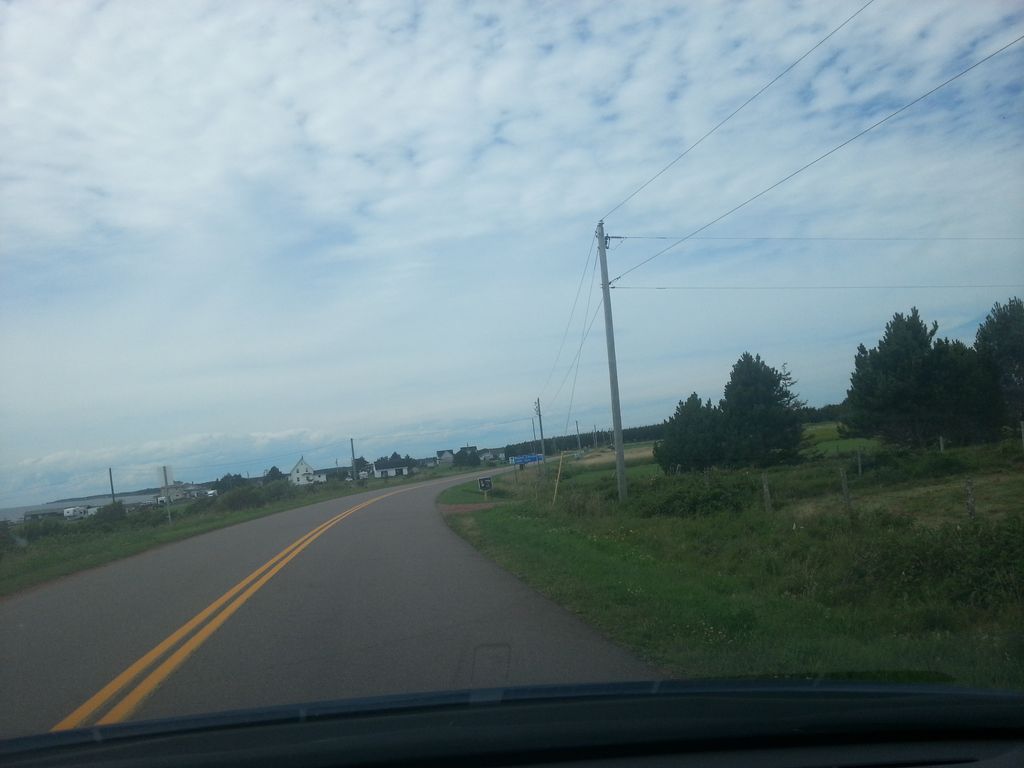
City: charlottetown